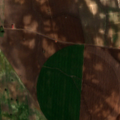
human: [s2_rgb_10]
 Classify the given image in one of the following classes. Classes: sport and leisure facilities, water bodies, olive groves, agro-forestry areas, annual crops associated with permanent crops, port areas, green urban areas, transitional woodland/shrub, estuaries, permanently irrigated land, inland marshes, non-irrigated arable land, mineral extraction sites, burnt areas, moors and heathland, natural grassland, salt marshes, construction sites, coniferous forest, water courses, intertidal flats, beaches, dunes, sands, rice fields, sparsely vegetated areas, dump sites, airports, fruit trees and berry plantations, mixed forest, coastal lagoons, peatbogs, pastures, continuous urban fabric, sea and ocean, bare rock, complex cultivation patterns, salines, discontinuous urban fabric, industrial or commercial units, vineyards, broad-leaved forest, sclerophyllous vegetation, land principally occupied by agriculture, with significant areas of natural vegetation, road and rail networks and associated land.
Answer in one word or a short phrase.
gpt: non-irrigated arable land, permanently irrigated land